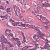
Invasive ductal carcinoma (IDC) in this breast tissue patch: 1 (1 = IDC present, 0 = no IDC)